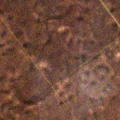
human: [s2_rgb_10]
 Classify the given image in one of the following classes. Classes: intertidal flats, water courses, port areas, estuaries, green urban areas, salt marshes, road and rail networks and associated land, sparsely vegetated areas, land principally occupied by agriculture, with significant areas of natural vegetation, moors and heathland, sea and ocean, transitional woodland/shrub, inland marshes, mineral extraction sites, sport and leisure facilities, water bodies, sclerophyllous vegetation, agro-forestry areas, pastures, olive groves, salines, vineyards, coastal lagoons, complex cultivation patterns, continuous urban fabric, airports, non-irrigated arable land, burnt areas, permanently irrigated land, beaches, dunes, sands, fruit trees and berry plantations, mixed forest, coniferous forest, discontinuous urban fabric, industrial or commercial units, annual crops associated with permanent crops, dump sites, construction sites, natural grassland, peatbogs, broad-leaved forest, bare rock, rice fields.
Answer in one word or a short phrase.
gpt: non-irrigated arable land